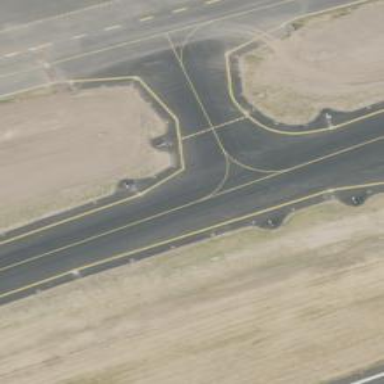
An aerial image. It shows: View of taxiway at the airport.